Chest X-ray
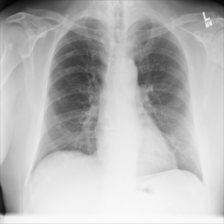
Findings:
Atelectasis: negative
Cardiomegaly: negative
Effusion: negative
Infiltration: negative
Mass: negative
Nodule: negative
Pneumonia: negative
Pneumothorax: negative
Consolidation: negative
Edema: negative
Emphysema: negative
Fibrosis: negative
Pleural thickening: negative
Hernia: negative